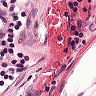
Metastatic tissue present: no